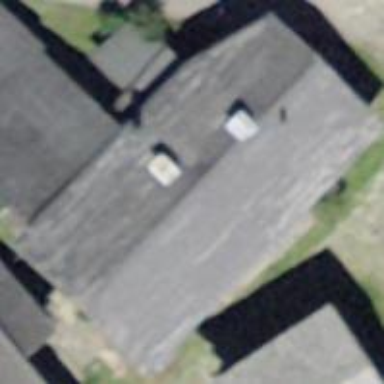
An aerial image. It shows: Simple and straightforward house.